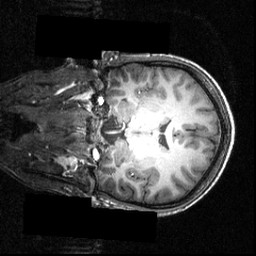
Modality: T1w
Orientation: coronal
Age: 21
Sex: male
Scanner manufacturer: siemens
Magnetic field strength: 3.951 T
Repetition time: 1.5 s
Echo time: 0.00335 s